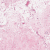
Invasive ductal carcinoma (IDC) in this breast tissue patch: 0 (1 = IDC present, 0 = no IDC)